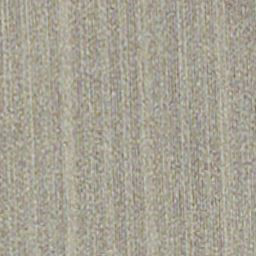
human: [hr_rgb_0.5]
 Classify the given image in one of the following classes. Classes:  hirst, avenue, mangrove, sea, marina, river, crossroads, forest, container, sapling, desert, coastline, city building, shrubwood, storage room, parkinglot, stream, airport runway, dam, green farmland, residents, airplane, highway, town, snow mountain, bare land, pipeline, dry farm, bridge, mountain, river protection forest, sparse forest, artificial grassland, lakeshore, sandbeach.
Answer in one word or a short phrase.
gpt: dry farm